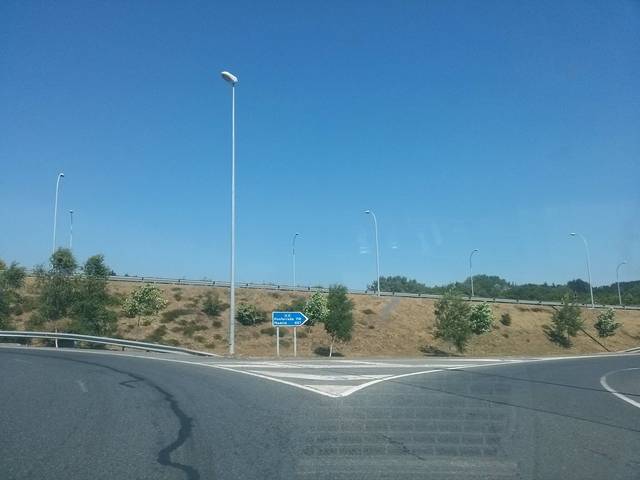
Region: Spain
Coordinates: 43.039, -7.523